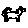
Label: house